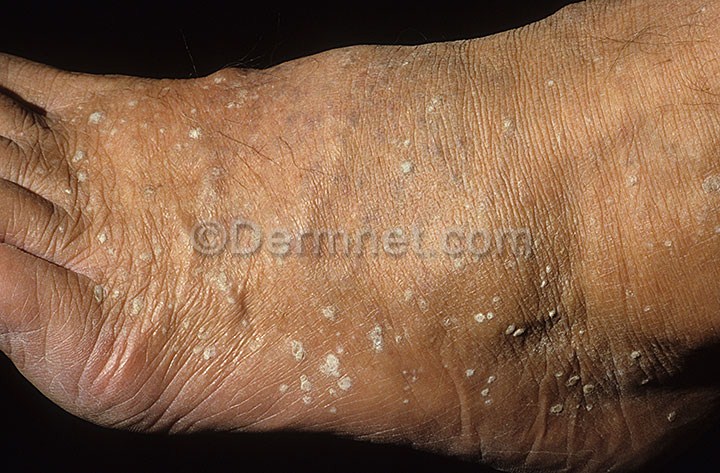
Disease: Seborrheic Keratoses and other Benign Tumors